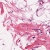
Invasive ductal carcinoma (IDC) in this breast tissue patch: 0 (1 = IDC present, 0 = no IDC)